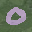
Label: 0